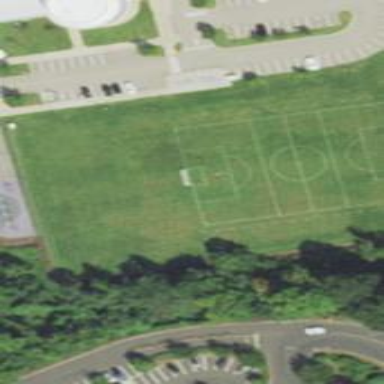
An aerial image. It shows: Soccer pitch for outdoor sports and leisure activities.